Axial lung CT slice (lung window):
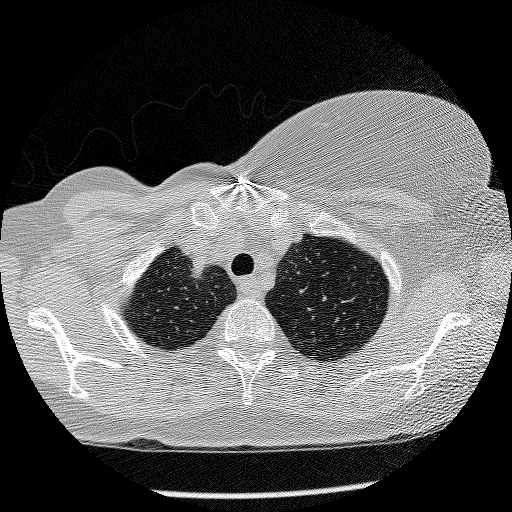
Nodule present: no